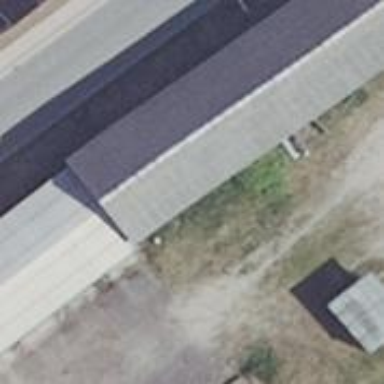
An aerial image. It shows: Barn.